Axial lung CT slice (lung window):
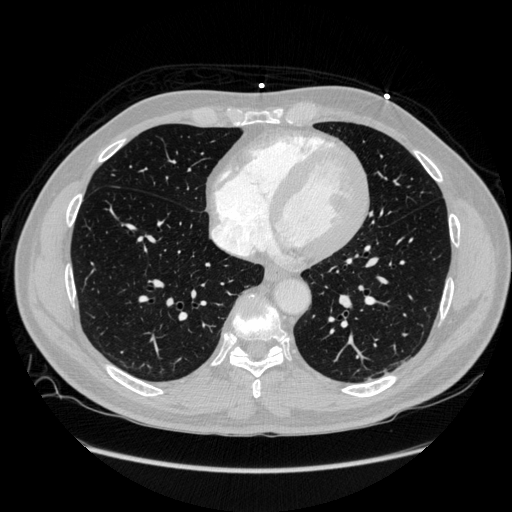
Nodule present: no